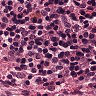
Metastatic tissue present: no